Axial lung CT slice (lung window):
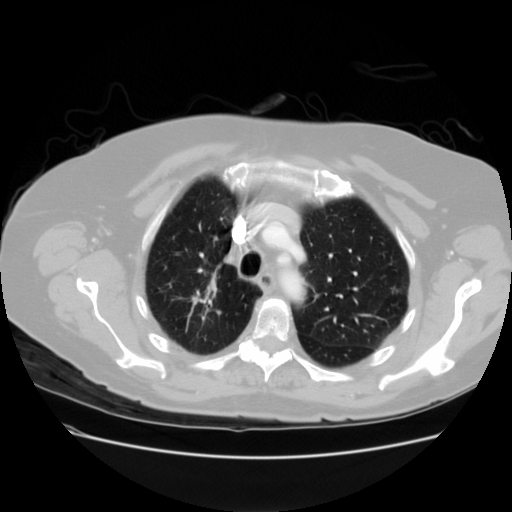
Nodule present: no